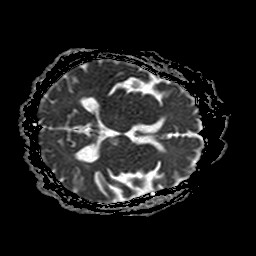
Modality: ADC
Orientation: axial
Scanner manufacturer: philips
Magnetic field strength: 1.5 T
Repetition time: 3.37 s
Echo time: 0.09255 s